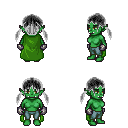
a pixel art fantasy rpg character, female body template, orc, green skin, green cape, teal pants, gray twin-tailed hairstyle, metal gloves, four views (front, back, left, right), 2x2 character sprite sheet, small pixel art, hard edges, no anti-aliasing